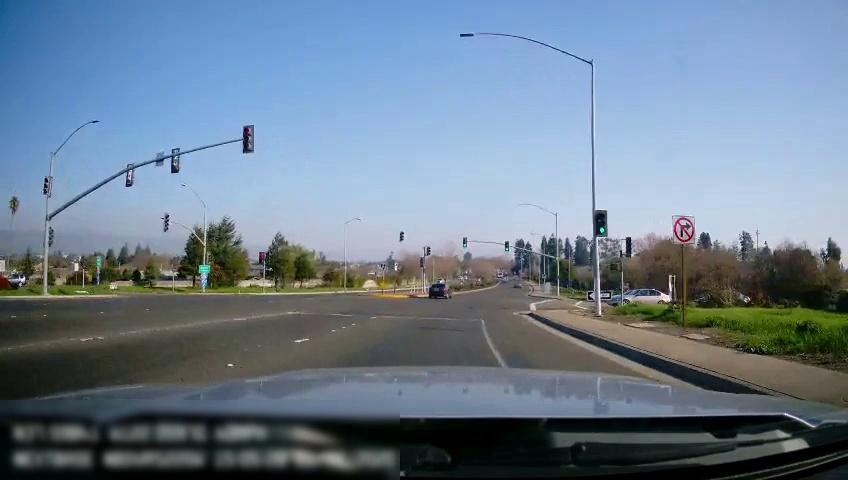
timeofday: Day
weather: Sunny
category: Drivable Space
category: Vehicles | Car
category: Vehicles | Car
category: Vehicles | Car
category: Vehicles | Car
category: Vehicles | SUV
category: Lanes | Alternate Lane
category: Lanes | Current Lane
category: Lanes | Current Lane
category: Lanes | Opposite Lane
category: Traffic | Lights
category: Traffic | Lights
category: Traffic | Lights
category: Traffic | Lights
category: Traffic | Signs
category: Traffic | Lights
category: Traffic | Signs
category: Traffic | Lights
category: Traffic | Lights
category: Traffic | Lights
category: Traffic | Lights
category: Traffic | Lights
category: Traffic | Signs
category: Traffic | Lights
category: Traffic | Lights
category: Traffic | Lights